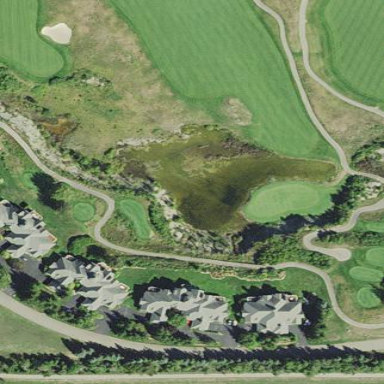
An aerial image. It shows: Water hazard on golf course.